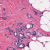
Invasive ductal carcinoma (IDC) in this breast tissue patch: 1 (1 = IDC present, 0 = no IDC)